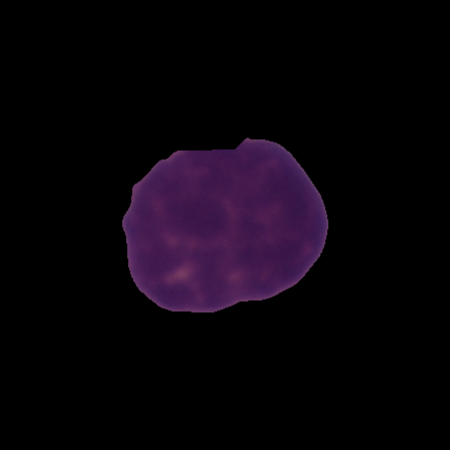
Label: healthy